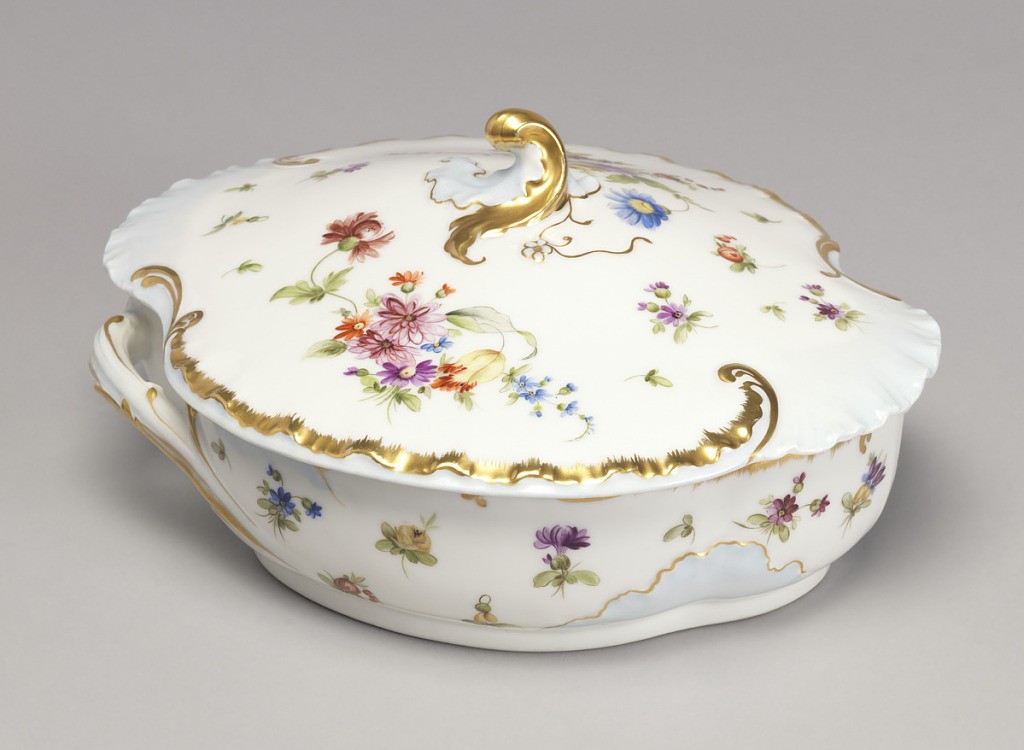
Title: Covered Dish (with Tray)
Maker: Haviland & Co., French, established ca. 1838
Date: late 19th century
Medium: hard paste porcelain, vitreous enamel, gold
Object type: dish
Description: a) Asymetrically-shaped white porcelain vegetable dish with two handles and b) cover with gilt curved finial. Both are decorated with floral sprays and strewn flowers, rippled and gilt rococo borders and pale blue areas.